Field crop: maize
Growth stage: 1
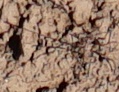
Species: lolium